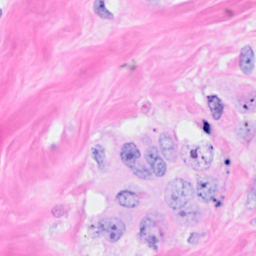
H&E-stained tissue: Breast